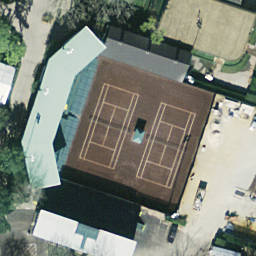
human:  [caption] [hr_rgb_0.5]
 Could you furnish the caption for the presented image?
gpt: Two tennis courts arranged neatly with some buildings surrounded .

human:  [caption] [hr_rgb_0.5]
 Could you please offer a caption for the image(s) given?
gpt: Two tennis courts arranged neatly are surrounded by some buildings .

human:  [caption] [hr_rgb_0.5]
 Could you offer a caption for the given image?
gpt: There are two tennis courts arranged neatly and surrounded by some buildings .

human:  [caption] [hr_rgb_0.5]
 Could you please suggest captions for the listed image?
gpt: There are two tennis courts arranged neatly and surrounded by some buildings .

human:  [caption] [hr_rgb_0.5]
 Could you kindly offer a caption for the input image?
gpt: There are two tennis courts arranged neatly and surrounded by some buildings .